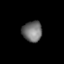
Tissue: lung
Cell type: T cells
Senescence score: 0.2233
Nuclear area (px): 402
Mean DAPI intensity: 112.891